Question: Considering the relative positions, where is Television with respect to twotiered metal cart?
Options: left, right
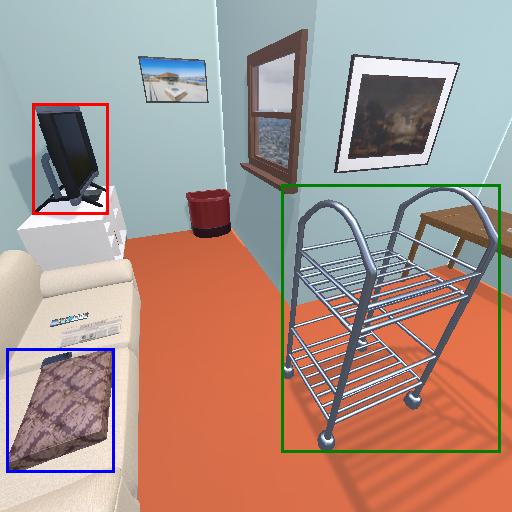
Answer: left